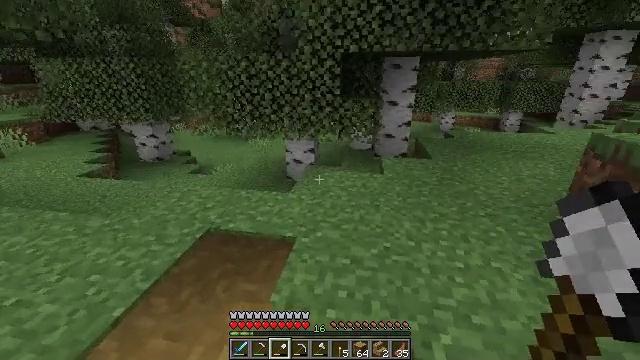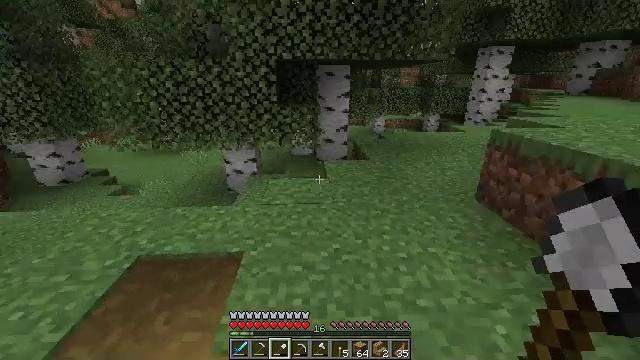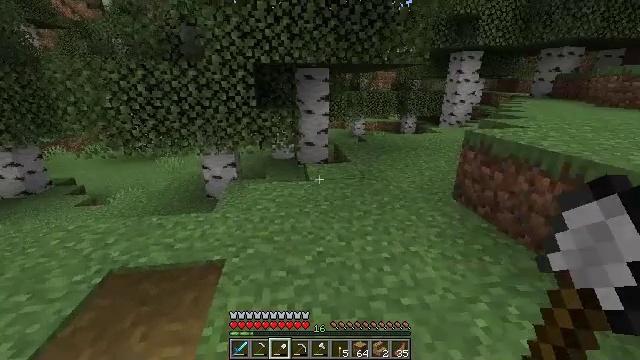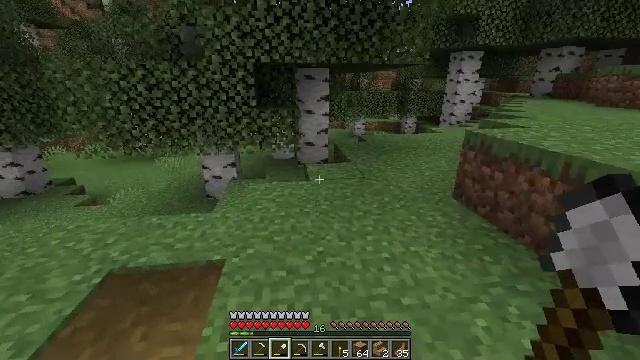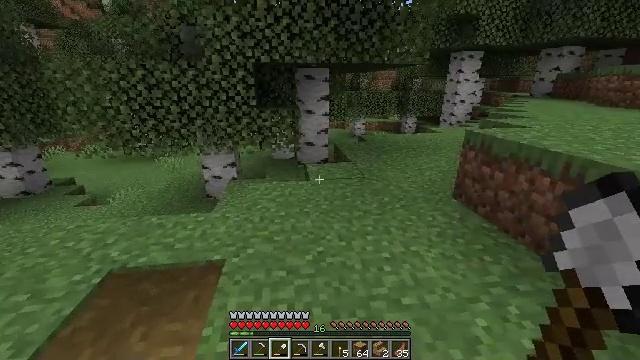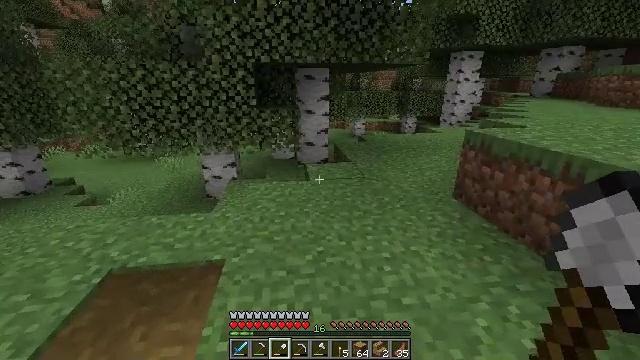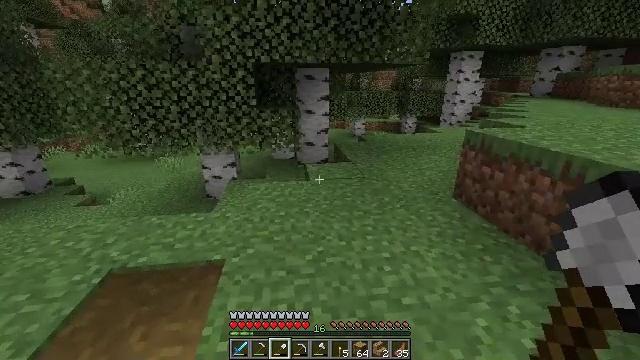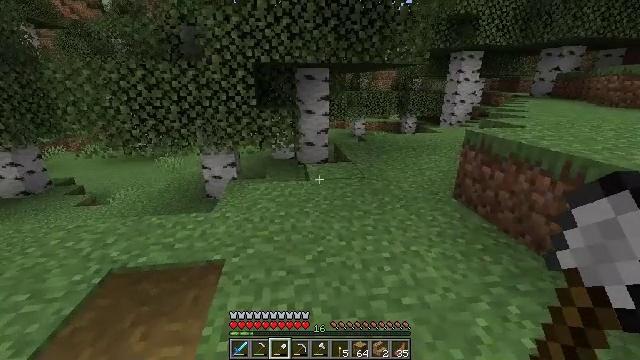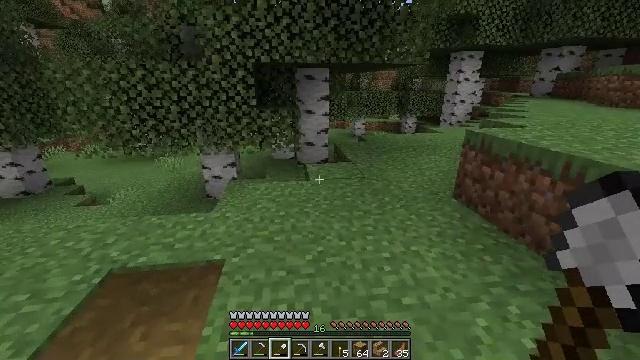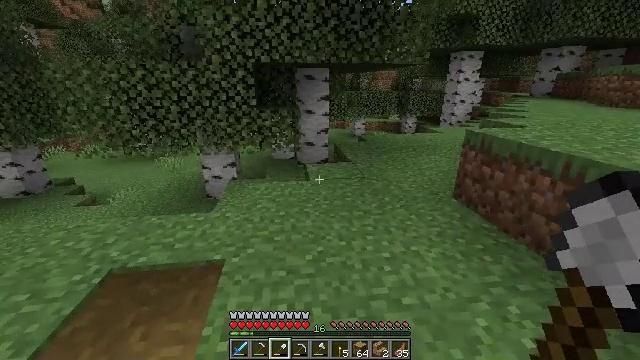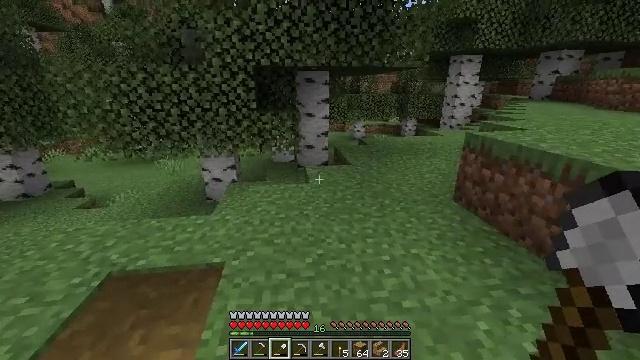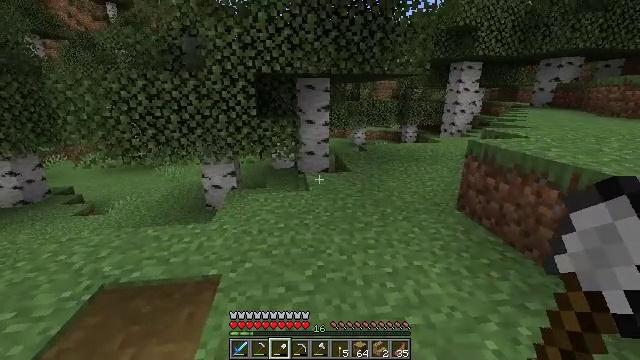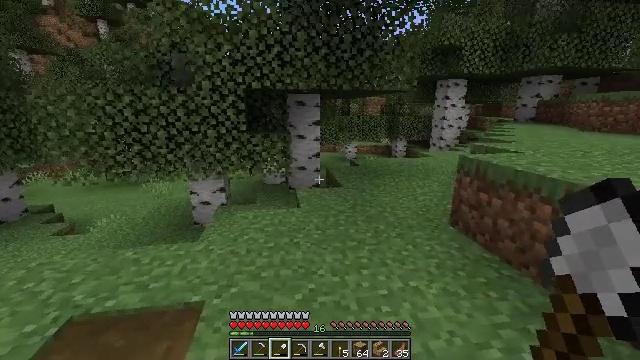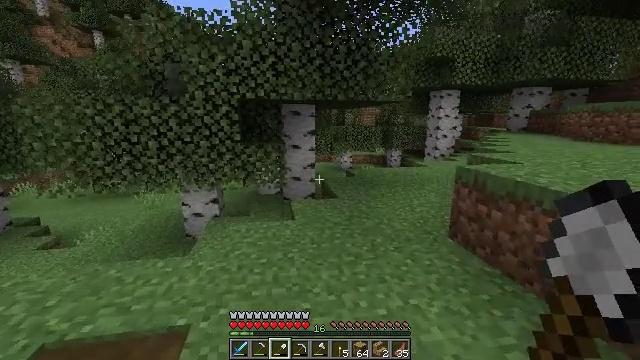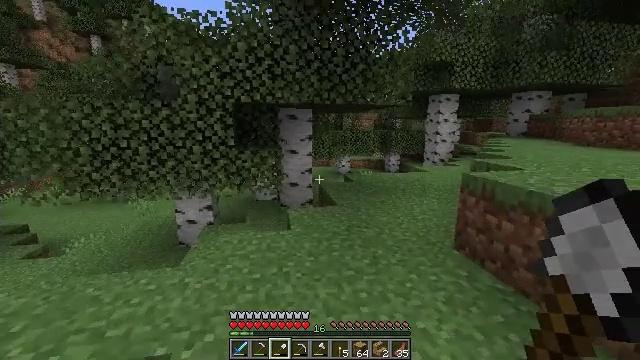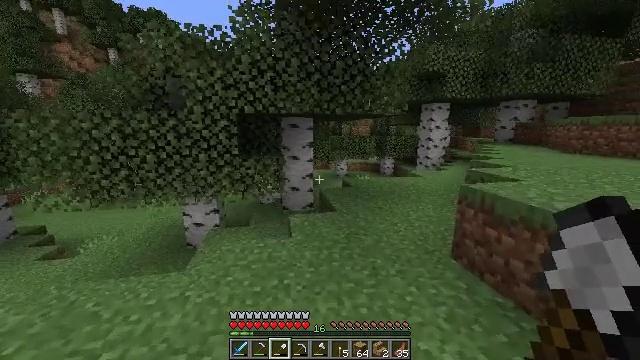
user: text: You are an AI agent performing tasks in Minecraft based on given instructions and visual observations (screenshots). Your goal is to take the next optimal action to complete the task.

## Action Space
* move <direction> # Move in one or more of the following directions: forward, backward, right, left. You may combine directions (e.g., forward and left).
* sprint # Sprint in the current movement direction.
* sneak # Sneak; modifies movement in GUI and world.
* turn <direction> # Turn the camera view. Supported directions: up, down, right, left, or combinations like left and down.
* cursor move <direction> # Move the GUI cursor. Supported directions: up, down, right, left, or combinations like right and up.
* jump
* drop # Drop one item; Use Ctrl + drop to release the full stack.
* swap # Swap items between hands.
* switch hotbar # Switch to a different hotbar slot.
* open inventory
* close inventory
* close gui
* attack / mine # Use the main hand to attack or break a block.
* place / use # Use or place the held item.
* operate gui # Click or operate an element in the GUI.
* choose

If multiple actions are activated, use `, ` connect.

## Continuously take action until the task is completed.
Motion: motion action
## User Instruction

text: Break the stonecutter to collect it.
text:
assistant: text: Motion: turn right and up
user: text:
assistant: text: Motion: turn right
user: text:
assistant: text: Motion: no_op
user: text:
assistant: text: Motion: no_op
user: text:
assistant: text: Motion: no_op
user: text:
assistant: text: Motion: no_op
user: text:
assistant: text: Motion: no_op
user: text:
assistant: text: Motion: no_op
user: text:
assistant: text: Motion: no_op
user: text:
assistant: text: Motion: no_op
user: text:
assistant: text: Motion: move forward, turn up
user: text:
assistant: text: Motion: move forward, turn right and up
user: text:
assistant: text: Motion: turn right and up
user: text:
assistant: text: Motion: move forward, turn up
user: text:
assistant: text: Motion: move forward
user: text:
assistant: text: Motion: move forward
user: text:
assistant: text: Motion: move forward and move right
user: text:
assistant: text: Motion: move forward and move right
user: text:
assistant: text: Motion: move forward and move right
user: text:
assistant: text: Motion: move forward and move right, jump
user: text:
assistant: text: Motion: move forward and move right, jump
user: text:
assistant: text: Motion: move forward and move right, jump
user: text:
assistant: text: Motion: move forward and move right, jump
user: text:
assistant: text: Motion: move forward and move right, jump
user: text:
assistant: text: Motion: move forward and move right, jump
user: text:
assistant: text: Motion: move forward and move right
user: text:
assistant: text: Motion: move forward and move right
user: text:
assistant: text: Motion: move forward and move right
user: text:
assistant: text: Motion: move forward and move right
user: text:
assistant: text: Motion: move forward